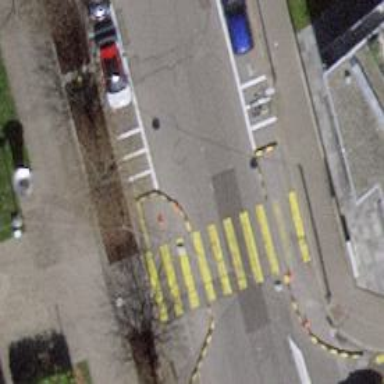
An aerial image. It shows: Uncontrolled crossing on the road with traffic island.